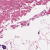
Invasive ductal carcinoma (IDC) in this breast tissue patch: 0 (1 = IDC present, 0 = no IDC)